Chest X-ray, AP view. Patient: 16 years old, sex M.
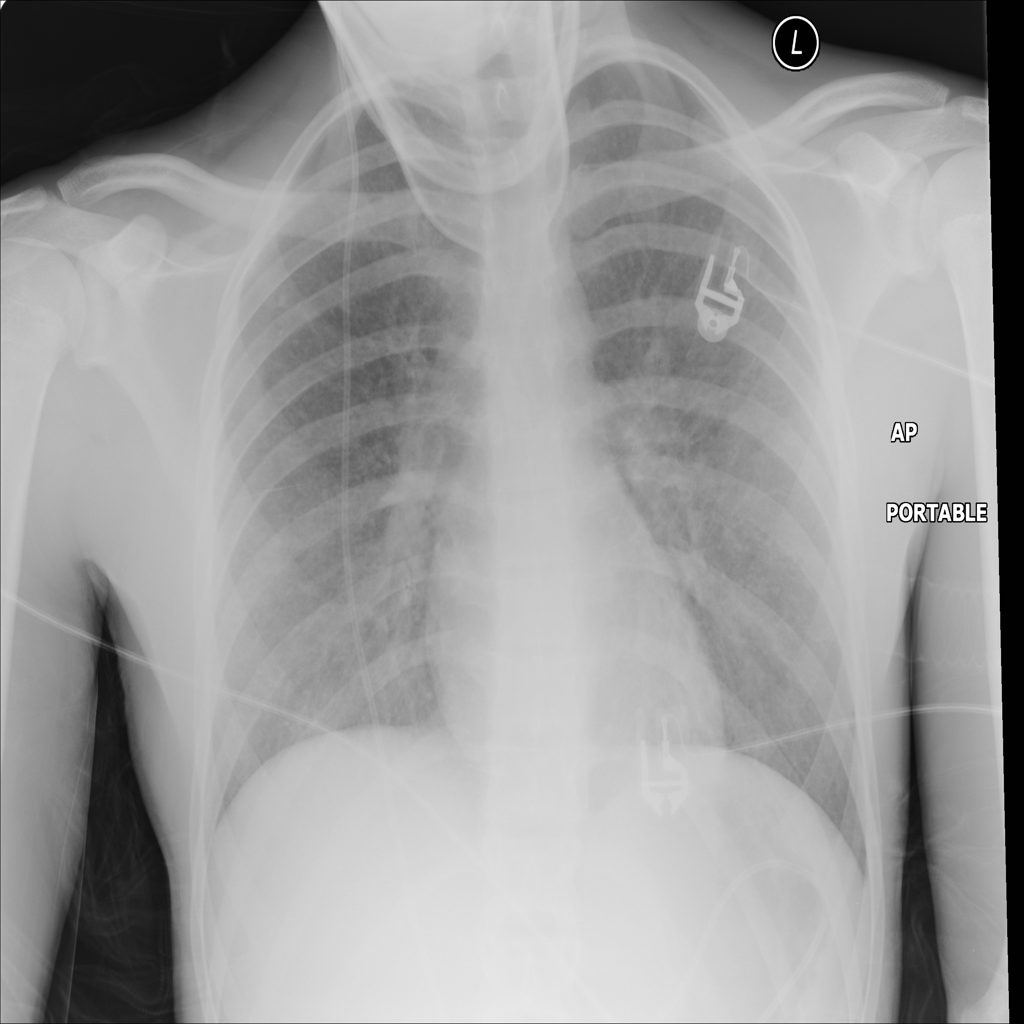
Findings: Infiltration, Pneumothorax